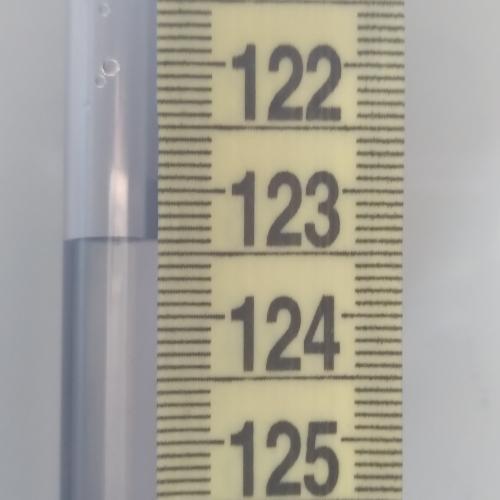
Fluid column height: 123.4 cm